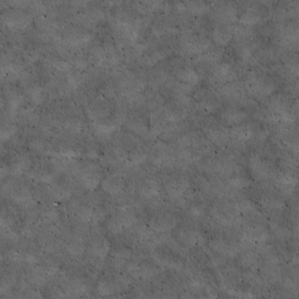
Label: non_frost